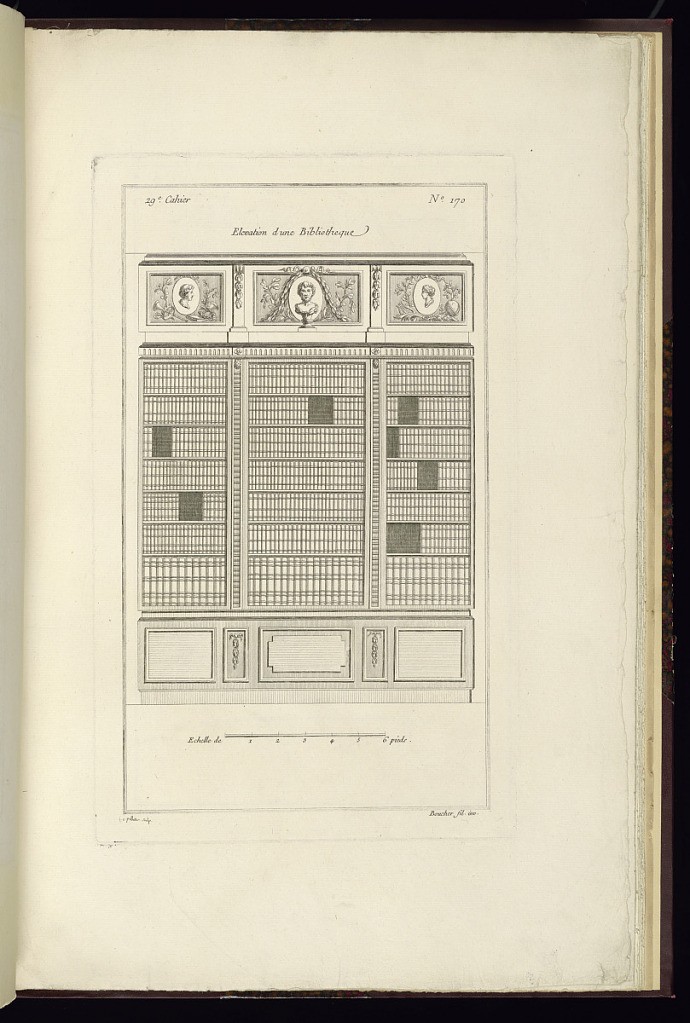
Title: Elévation d'une Bibliotheque
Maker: Juste-François Boucher, French, 1736 – 1782
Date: ca. 1775
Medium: Engraving on off white laid paper
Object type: Print
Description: Design for a bookcase with three panels at the top featuring portrait medallions, a portrait bust, trophies, garland, and ribbons. The plate is signed.